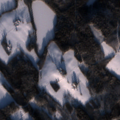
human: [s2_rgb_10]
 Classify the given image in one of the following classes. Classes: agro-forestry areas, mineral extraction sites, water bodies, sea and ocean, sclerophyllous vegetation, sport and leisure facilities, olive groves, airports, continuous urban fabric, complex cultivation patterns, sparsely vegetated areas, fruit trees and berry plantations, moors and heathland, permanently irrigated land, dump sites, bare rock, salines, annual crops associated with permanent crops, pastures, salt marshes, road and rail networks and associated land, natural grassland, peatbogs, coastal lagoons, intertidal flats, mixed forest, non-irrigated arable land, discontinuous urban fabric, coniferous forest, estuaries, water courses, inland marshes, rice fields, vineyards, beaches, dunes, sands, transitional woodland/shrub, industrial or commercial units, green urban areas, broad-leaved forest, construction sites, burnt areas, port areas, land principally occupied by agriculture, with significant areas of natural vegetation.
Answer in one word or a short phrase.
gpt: non-irrigated arable land, broad-leaved forest, mixed forest, water bodies